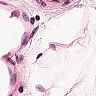
Metastatic tissue present: no